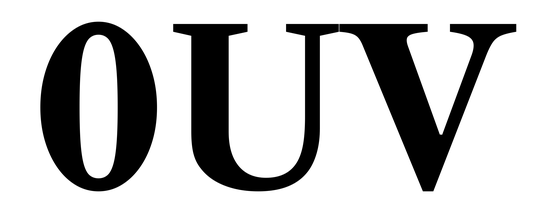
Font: LibreCaslonText_Bold